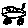
Label: car